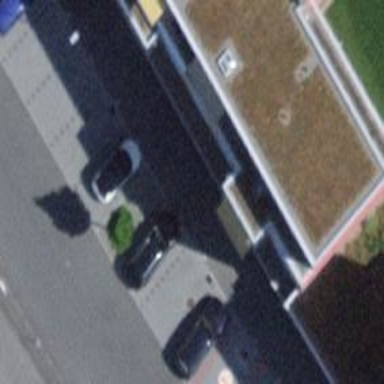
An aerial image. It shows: Charging station.